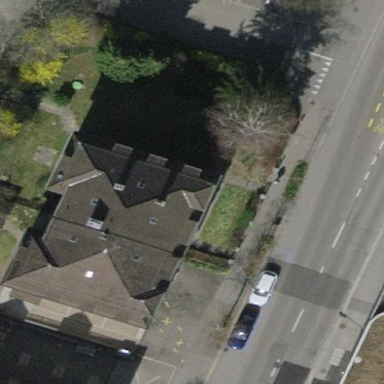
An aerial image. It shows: Beautiful apartment building with mansard roof.